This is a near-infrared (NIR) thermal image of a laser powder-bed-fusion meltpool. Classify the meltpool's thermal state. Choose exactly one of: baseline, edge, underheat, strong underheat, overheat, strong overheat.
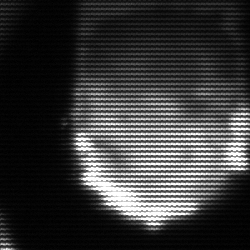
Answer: edge